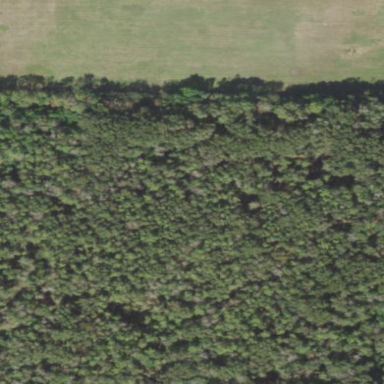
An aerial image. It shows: Forest dominated by needle-leaved trees.